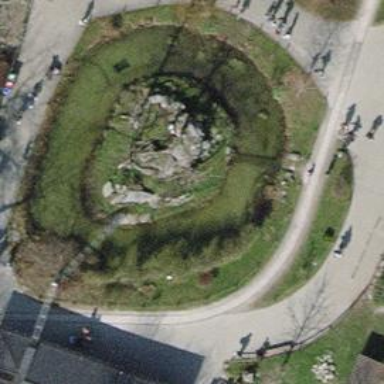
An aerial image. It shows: Tourist attraction.